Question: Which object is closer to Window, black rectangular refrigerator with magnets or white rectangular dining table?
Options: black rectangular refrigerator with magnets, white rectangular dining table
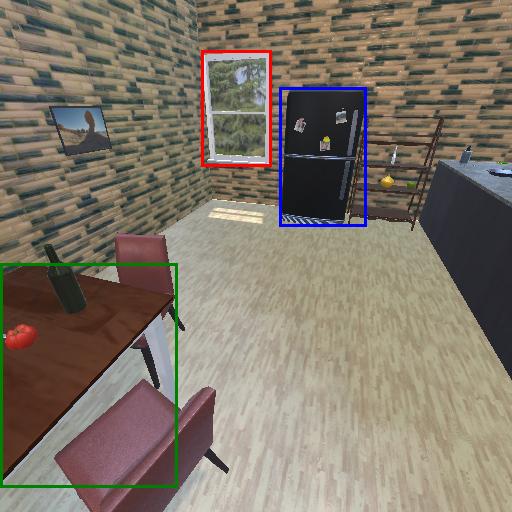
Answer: black rectangular refrigerator with magnets